Question: I am currently trying to take a risk score that is between ~(-0.5) and ~1.5 and put boundaries on it so that if it is below 0 it will be set to zero and if it is above 1 it will be set to 1. I have yet to find an example where the initial object is the one that is changed, as I do not wish to just create a flag or separate objects that I will have to consolidate later. sample pic of my data below[1]

I have been trying the following code, it has the issue of setting every single row to 1, i am not sure how to get it to evaluate each row on an individual basis and either round it or leave it alone, based on the condition
'''
if df["Risk Score"].loc <= 0:
df["Risk Score"] = 0
elif df["Risk Score"].loc >= 1:
df["Risk Score"] = 1
'''
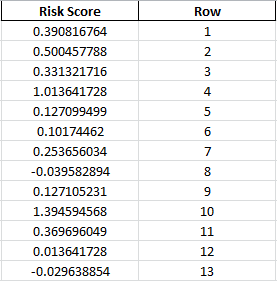
Answer: You need the <URL>:
'''
df["Risk score"].clip(lower=0, uppper=1, inplace=True)
'''
In older versions of 'pandas' you can do either
'''
df["Risk score"] = df["Risk score"].clip(lower=0, uppper=1)
'''
or the most obvious
'''
df.loc[df["Risk score"] < 0, "Risk score"] = 0
df.loc[df["Risk score"] > 1, "Risk score"] = 1
'''